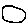
Label: circle